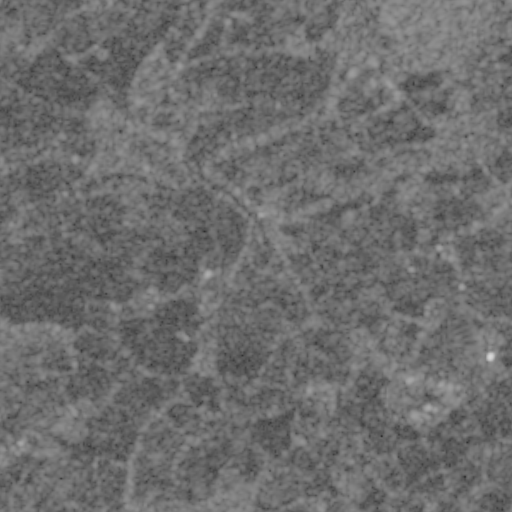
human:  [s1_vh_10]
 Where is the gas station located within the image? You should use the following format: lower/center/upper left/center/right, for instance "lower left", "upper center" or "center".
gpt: The gas station is located in the center of the image.
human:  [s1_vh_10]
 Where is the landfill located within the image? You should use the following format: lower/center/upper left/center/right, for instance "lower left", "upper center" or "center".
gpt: The landfill is located in the lower right of the image.
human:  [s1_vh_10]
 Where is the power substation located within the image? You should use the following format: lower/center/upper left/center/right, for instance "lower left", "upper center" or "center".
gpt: The power substation is located in the lower center of the image.
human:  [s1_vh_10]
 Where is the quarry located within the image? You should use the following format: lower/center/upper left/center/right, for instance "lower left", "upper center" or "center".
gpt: The quarry is located in the lower right of the image.
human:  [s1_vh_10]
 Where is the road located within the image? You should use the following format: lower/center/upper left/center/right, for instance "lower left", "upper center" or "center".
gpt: There is no road in the image.

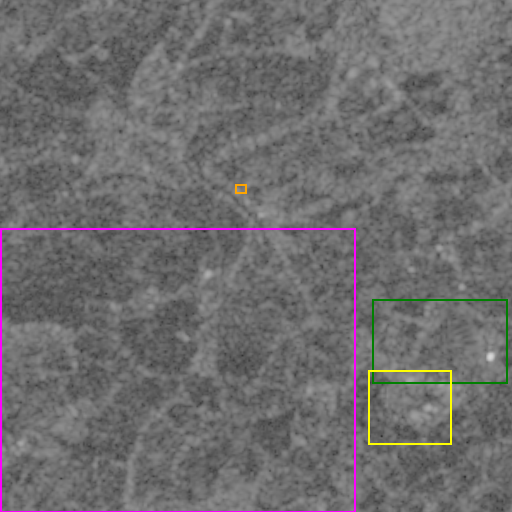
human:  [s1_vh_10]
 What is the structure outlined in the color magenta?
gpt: The structure outlined in magenta is a crop field.
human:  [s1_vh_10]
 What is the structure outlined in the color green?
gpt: The structure outlined in green is a landfill.
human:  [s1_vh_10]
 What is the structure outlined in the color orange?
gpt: The structure outlined in orange is a parking lot.
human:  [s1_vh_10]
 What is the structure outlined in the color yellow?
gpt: The structure outlined in yellow is a quarry.
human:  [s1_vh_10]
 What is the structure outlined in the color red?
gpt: There is no red outline.